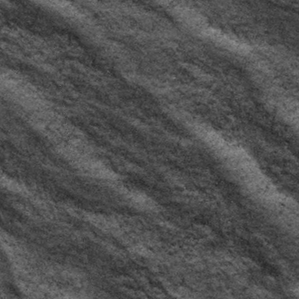
Label: frost